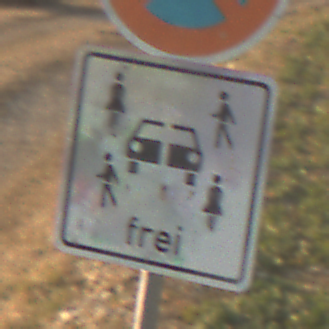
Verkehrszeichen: CarsharingfahrzeugeFrei
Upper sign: AbsolutesHalteverbot
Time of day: SunriseSunset
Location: Outdoor (Nature)
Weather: PartlyCloudy
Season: NotSpecified
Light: Natural